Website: lowes
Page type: delivery-shipping
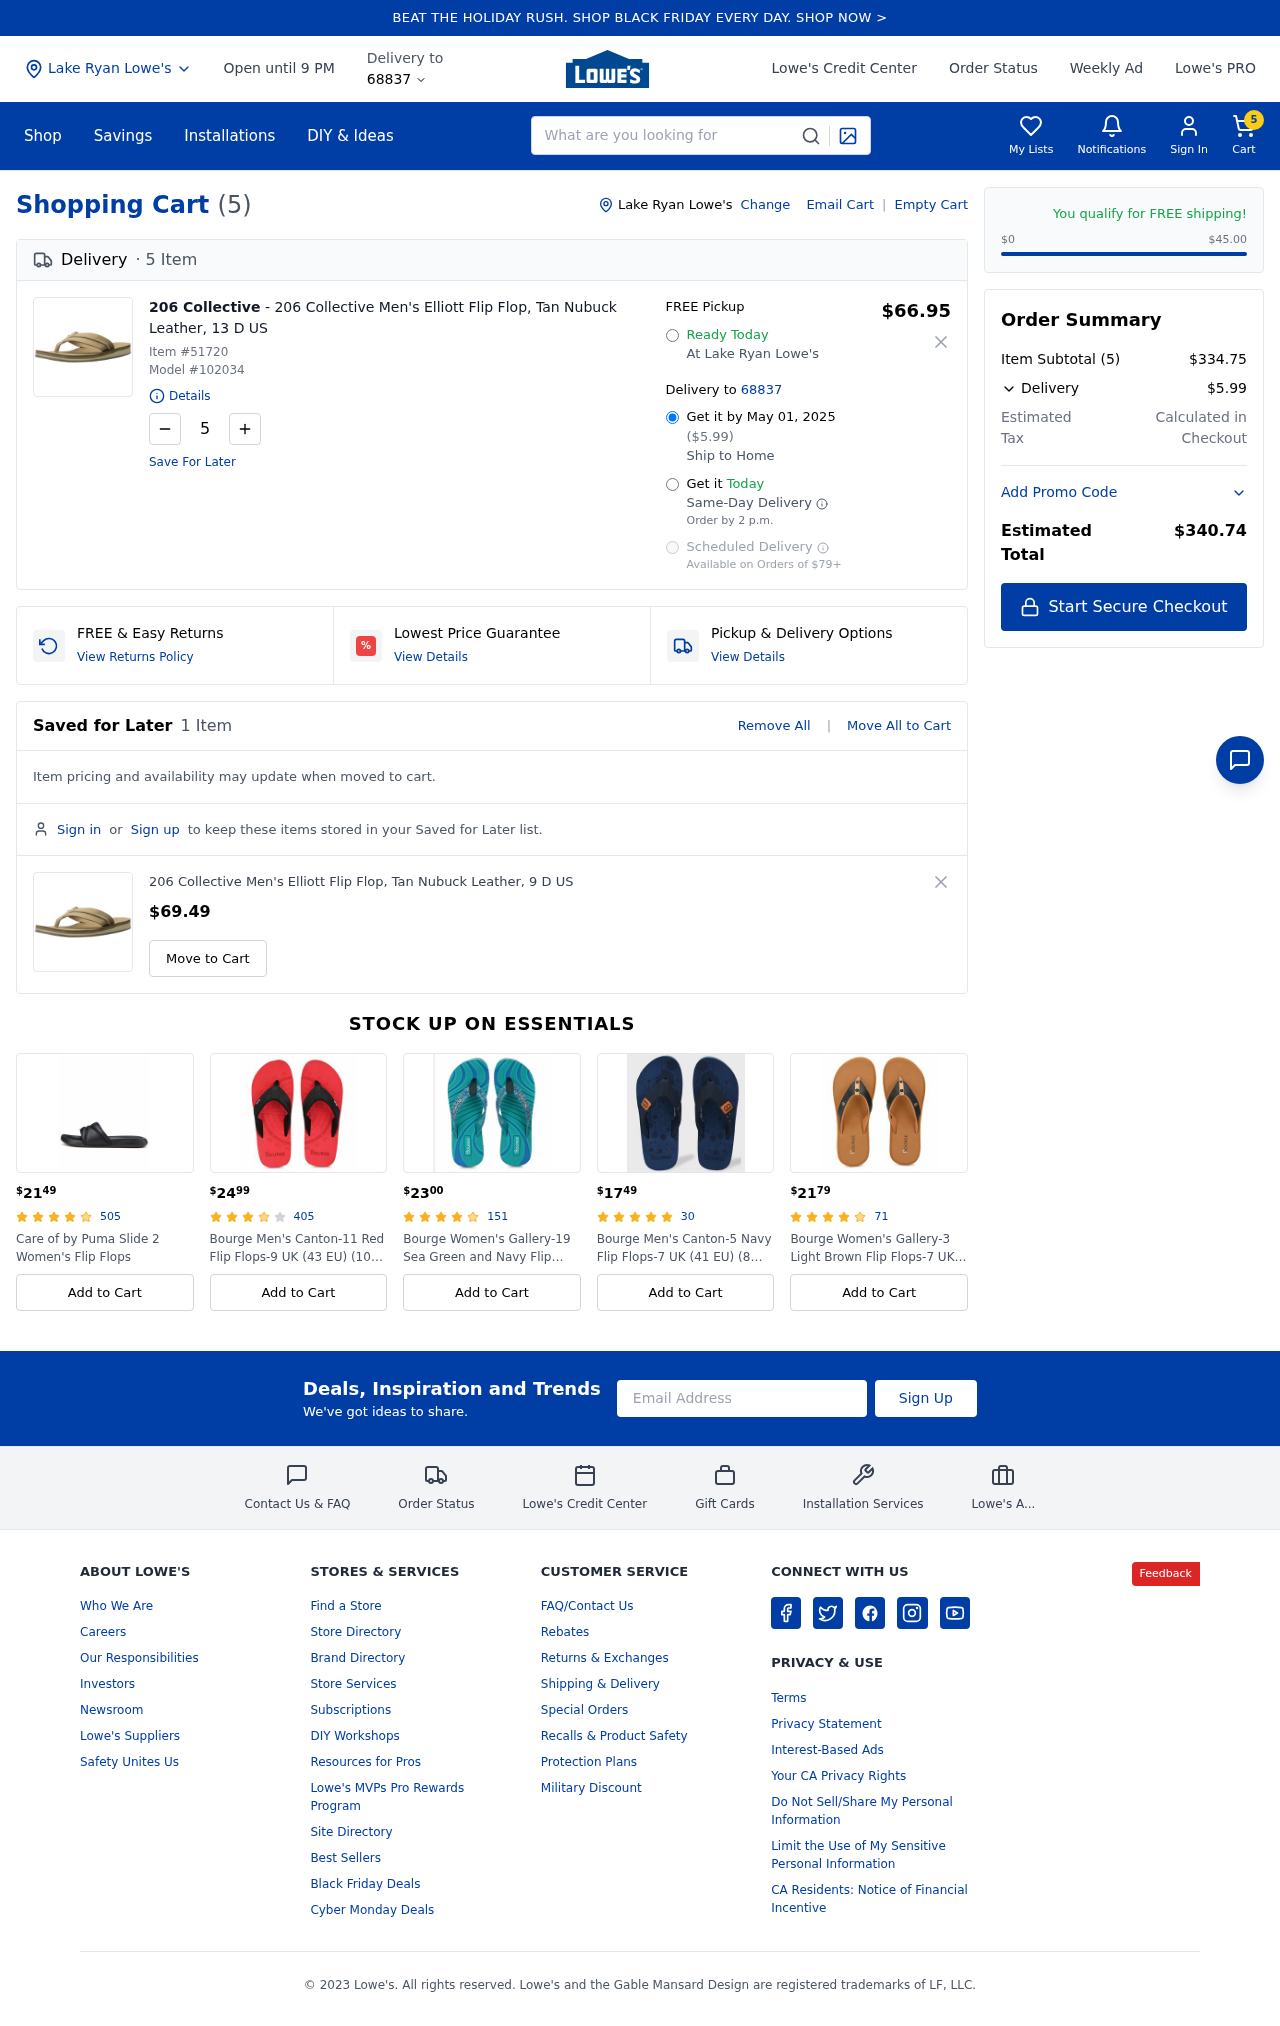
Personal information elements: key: PII_CITY
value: Lake Ryan
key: PII_EMAIL
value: edward_jones@gmail.com
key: PII_POSTCODE
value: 68837
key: PII_CITY2
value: Lake Ryan
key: PII_CITY3
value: Lake Ryan
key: PII_POSTCODE2
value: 68837
Product elements: key: PRODUCT1_BRAND
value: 206 Collective
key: PRODUCT1_NAME
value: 206 Collective Men's Elliott Flip Flop, Tan Nubuck Leather, 13 D US
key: PRODUCT1_PRICE
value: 66.95
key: PRODUCT1_QUANTITY
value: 5
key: PRODUCT2_NAME
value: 206 Collective Men's Elliott Flip Flop, Tan Nubuck Leather, 9 D US
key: PRODUCT2_PRICE
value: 69.49
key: PRODUCT1_ITEM_NUMBER
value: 51720
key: PRODUCT1_MODEL_NUMBER
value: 102034
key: PRODUCT3_PRICE
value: $2149
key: PRODUCT3_NUM_RATINGS
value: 505
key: PRODUCT3_NAME
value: Care of by Puma Slide 2 Women's Flip Flops
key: PRODUCT4_PRICE
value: $2499
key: PRODUCT4_NUM_RATINGS
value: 405
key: PRODUCT4_NAME
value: Bourge Men's Canton-11 Red Flip Flops-9 UK (43 EU) (10 US) (Canton-11-09)
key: PRODUCT5_PRICE
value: $2300
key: PRODUCT5_NUM_RATINGS
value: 151
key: PRODUCT5_NAME
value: Bourge Women's Gallery-19 Sea Green and Navy Flip Flops-8 UK (40 EU) (9 US) (Gallery-19-08)
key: PRODUCT6_PRICE
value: $1749
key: PRODUCT6_NUM_RATINGS
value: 30
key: PRODUCT6_NAME
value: Bourge Men's Canton-5 Navy Flip Flops-7 UK (41 EU) (8 US) (Canton-5-07)
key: PRODUCT7_PRICE
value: $2179
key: PRODUCT7_NUM_RATINGS
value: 71
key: PRODUCT7_NAME
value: Bourge Women's Gallery-3 Light Brown Flip Flops-7 UK (39 EU) (8 US) (Gallery-3-07)
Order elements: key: ORDER_NUM_ITEMS
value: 5
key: ORDER_DELIVERY_DATE
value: May 01, 2025
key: ORDER_SHIPPING_COST
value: $5.99
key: ORDER_SUBTOTAL
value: $334.75
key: ORDER_TOTAL
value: $340.74
Search elements: key: HEADER_SEARCH
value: What are you looking for